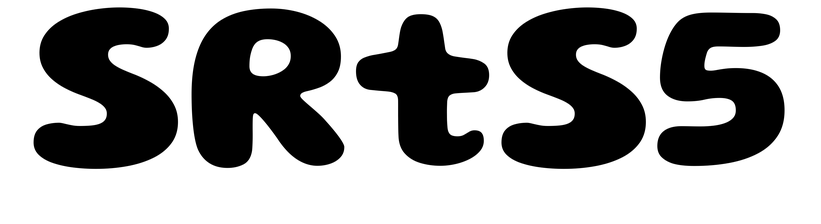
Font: Gluten_Bold